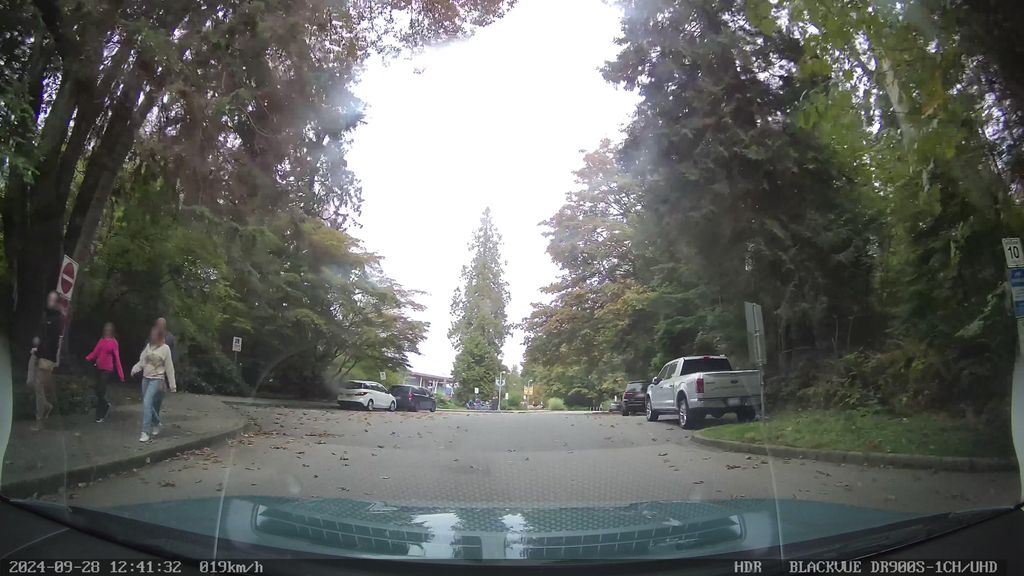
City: vancouver